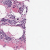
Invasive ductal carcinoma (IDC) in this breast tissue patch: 1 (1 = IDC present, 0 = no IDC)